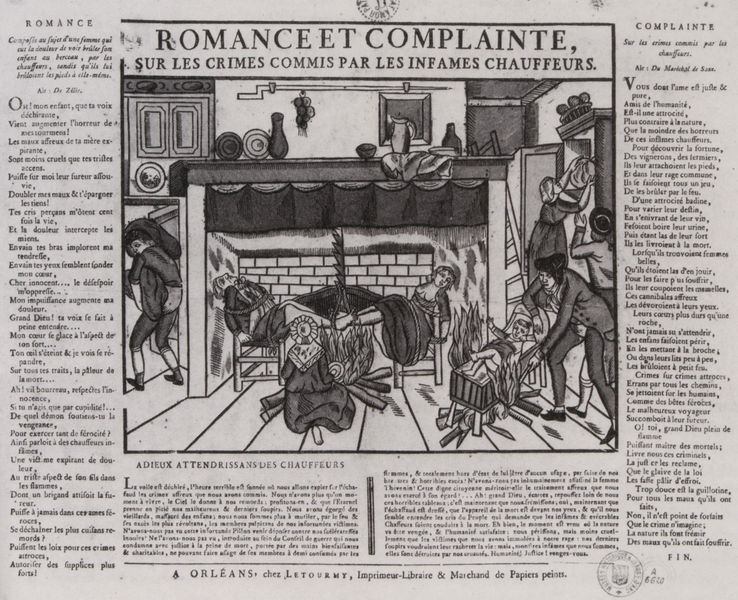
Titel: Die verruchten Heizer
Standort: Orléans
Institution: Musée historique et archéologique
Schlagwörter: feuer, mann, schatten, weiß, frauen, ausschnitt, fenster, frankreich, frau, grau, holz, hut, männer, raum, rücken, schwarz, stuhl, stühle, tür, zeichnung, zimmer, dach, gebäude, haus, tuch, hinrichtung, mord, rahmen, teller, tod, bild, innenraum, spiegel, vorhang, rauch, boden, interieur, strick, decke, familie, innen, kind, mutter, blatt, prostituierte, kamin, kinder, ofen, krug, stilleben, vase, beine, fesseln, balkon, holzschnitt, schrift, schrank, kette, mauer, ziegel, grafik, graphik, spalten, baby, dielen, hocker, schemel, französisch, brand, leiter, frack, karikatur, holzboden, krank, brennen, flammen, seil, druck, druckgraphik, hochdruck, schraffur, radierung, stich, titel, seite, dieb, illustration, revolution, schwarzweiß, text, zeitung, buchstaben, schawrz, überschrift, stempel, allegorie, buchdruck, küche, zähne, krüge, beute, jesus, schultertuch, orleans, holzscheite, esse, taufe, maria, kupferstich, französische revolution, flugblatt, strebe, geburt, krippe, wiege, haushalt, hexe, hexen, herd, fessel, verbrechen, anzünden, ziegelmauer, verbrennung, tiefdruck, martyrium, diebstahl, nutte, wiede, flugschrift, folter, spieß, inquisition, gefesselt, hexenverbrennung, verbrennen, spalte, artikel, majuskel, seriendruck, scheiterhaufen, kinde, liste, klage, simultandarstellung, foltern, brandstiftung, pest, grill, roman, revolutionsgraphik, chauffeur, ann, sammlungsstempel, jeanne d´arc, ausshnitt, crêche, zeitungsartikel, annonce, tageszeitung, adolfhitler, bildzeitung, complainte, feuerä, füße im feuer, hexenhammer, nachäffen, reaktio, romance, romance et complainte, schreib jetz was, crime, text#, kriminalität, kriminalfall